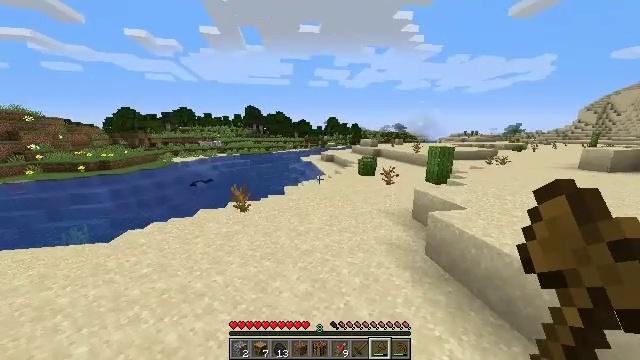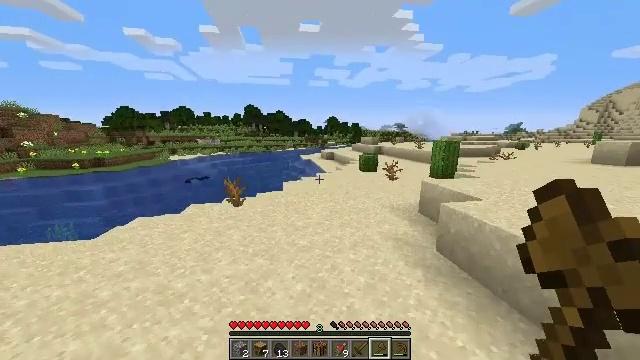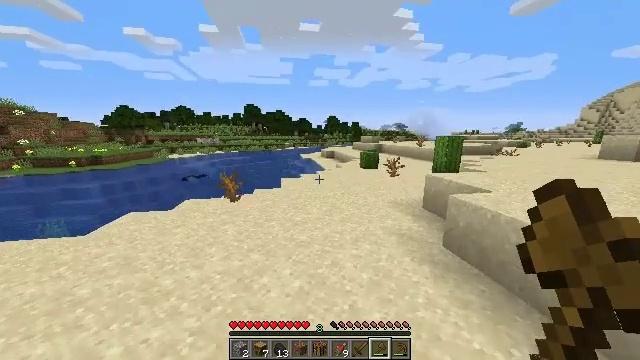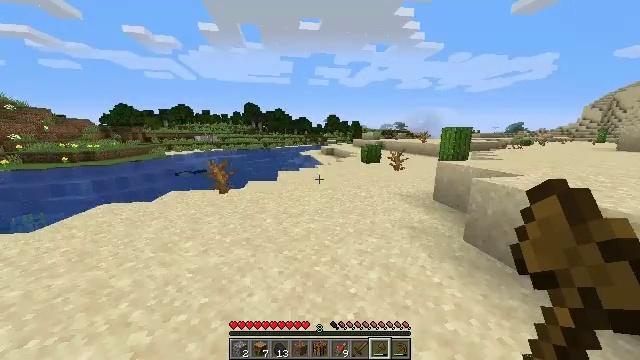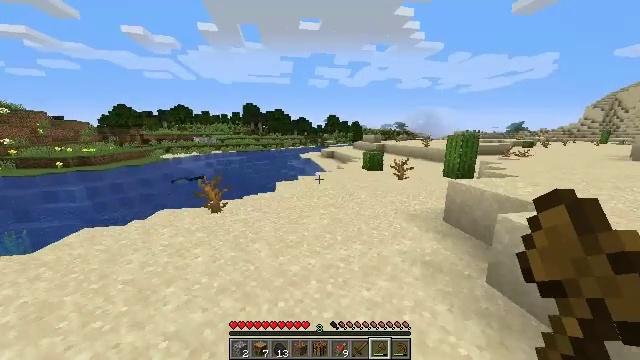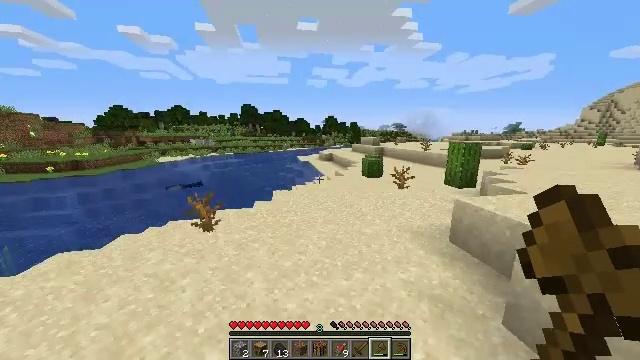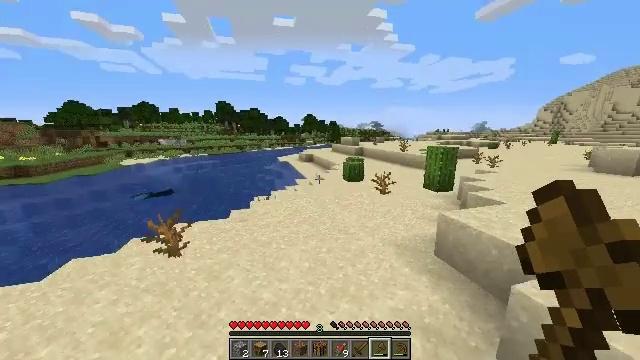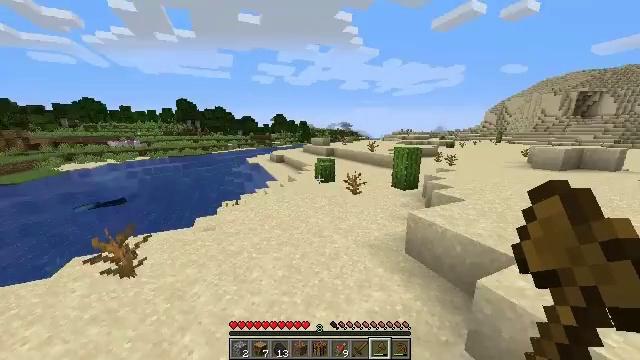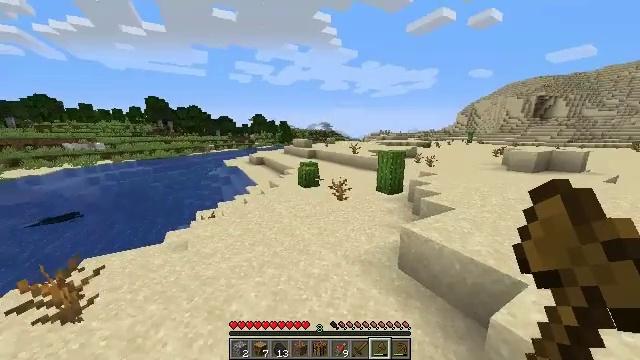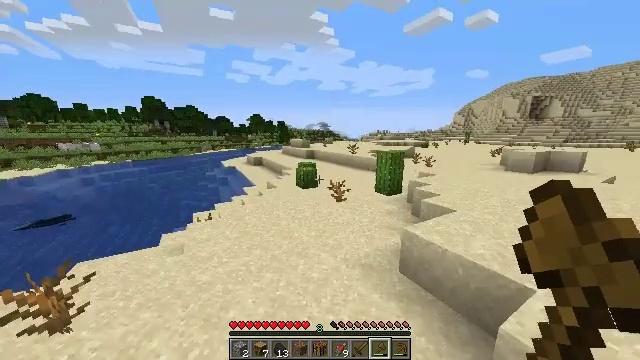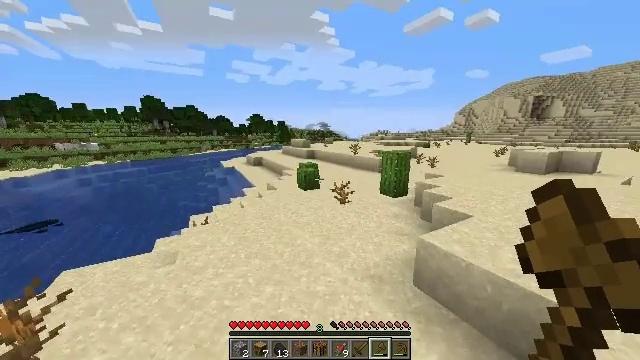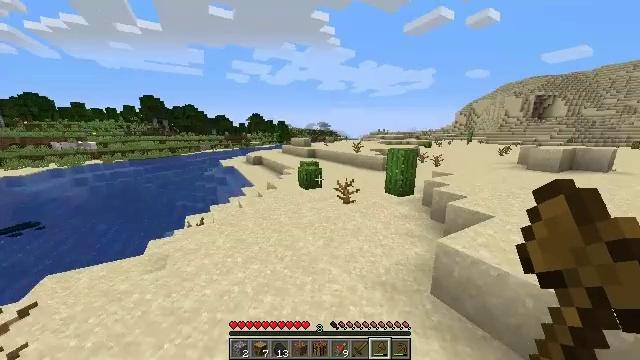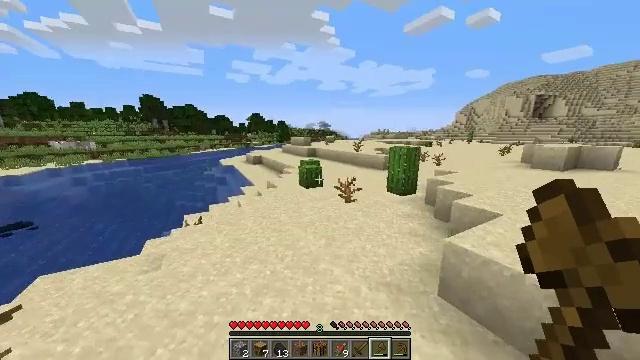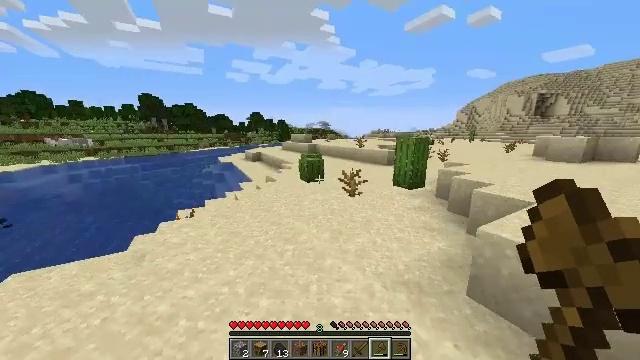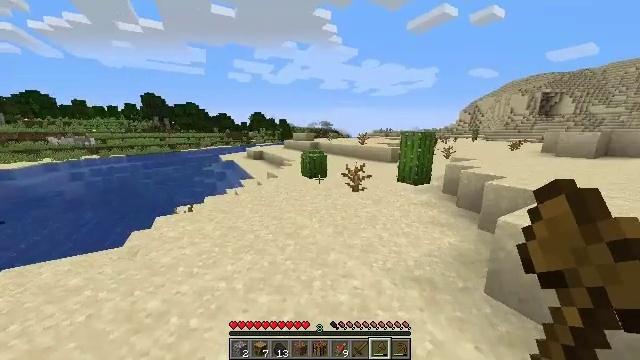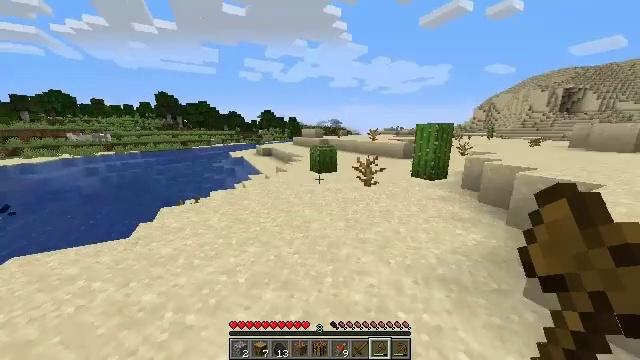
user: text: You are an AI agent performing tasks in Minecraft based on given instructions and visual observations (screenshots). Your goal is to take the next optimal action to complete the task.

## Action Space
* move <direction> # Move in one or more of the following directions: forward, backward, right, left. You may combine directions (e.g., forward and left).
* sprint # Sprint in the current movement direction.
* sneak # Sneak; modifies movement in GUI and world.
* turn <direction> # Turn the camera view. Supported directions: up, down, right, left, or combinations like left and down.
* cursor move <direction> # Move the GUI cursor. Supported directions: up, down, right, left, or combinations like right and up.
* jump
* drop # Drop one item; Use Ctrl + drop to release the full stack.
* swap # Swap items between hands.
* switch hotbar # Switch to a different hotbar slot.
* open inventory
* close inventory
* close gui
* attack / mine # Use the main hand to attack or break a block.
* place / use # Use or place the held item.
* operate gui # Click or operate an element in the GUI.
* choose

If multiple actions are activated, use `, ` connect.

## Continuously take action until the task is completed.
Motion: motion action
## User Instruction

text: Hunt fish.
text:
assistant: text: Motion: move forward, jump
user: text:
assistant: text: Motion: move forward, jump
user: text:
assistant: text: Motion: move forward, jump
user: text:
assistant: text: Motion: move forward, jump
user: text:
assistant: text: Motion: move forward, jump
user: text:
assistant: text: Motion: move forward, turn right, jump
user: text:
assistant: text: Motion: move forward, turn right, jump
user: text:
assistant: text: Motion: move forward, turn right, jump
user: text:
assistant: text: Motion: move forward, jump
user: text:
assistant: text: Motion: move forward, jump
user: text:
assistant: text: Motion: move forward, jump
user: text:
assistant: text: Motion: move forward, jump
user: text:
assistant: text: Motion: move forward, jump
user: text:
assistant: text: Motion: move forward, jump
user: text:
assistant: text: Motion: move forward, turn left, jump
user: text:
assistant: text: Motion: move forward, turn left
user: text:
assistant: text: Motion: move forward, turn left
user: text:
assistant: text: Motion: move forward, turn left and down
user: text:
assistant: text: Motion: move forward, turn left and down
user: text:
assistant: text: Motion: move forward, turn left
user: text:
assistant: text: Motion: turn left
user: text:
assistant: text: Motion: move left, turn left
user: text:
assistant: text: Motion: move left
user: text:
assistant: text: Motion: move left
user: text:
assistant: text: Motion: move forward and move left
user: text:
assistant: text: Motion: move forward and move left
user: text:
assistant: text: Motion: move forward
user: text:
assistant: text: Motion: move forward
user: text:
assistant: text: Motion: move forward
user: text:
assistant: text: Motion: move forward